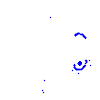
Particle: electron